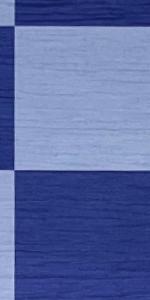
Label: Empty